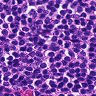
Metastatic tissue present: no